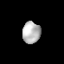
Tissue: lung
Cell type: Epithelial cells
Senescence score: 0.1478
Nuclear area (px): 380
Mean DAPI intensity: 184.821